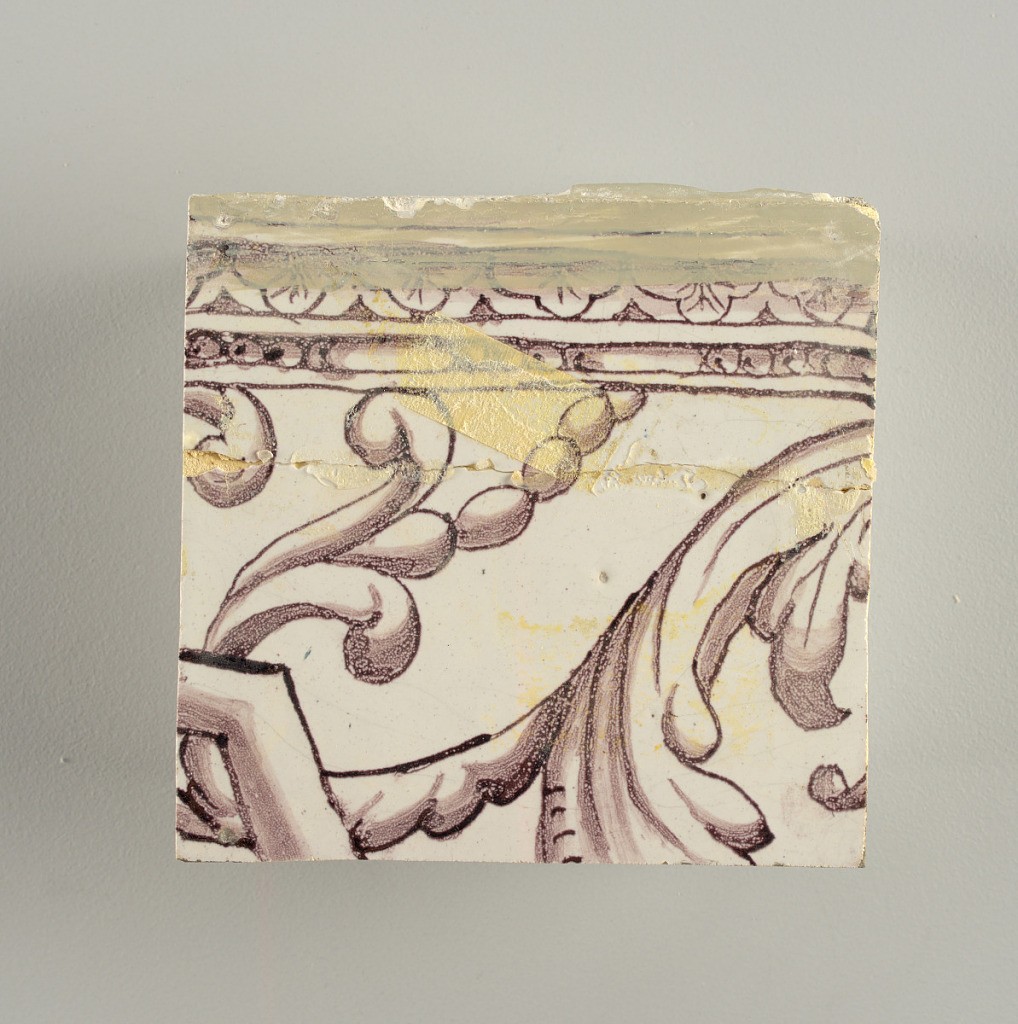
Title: Wall facing
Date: ca. 1725
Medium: Tin-glazed earthenware, underglaze
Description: Horizontal rectangle.  Thirty-seven tiles wide and twenty-one high with opening for door or window nineteen and one-half tiles high and twelve wide.  To left and right of opening, centered canopy above. Left, woman representing Hope, right, a sculputure urn.  Centered above opening, a mascaron.  Arabesque design of foliage.